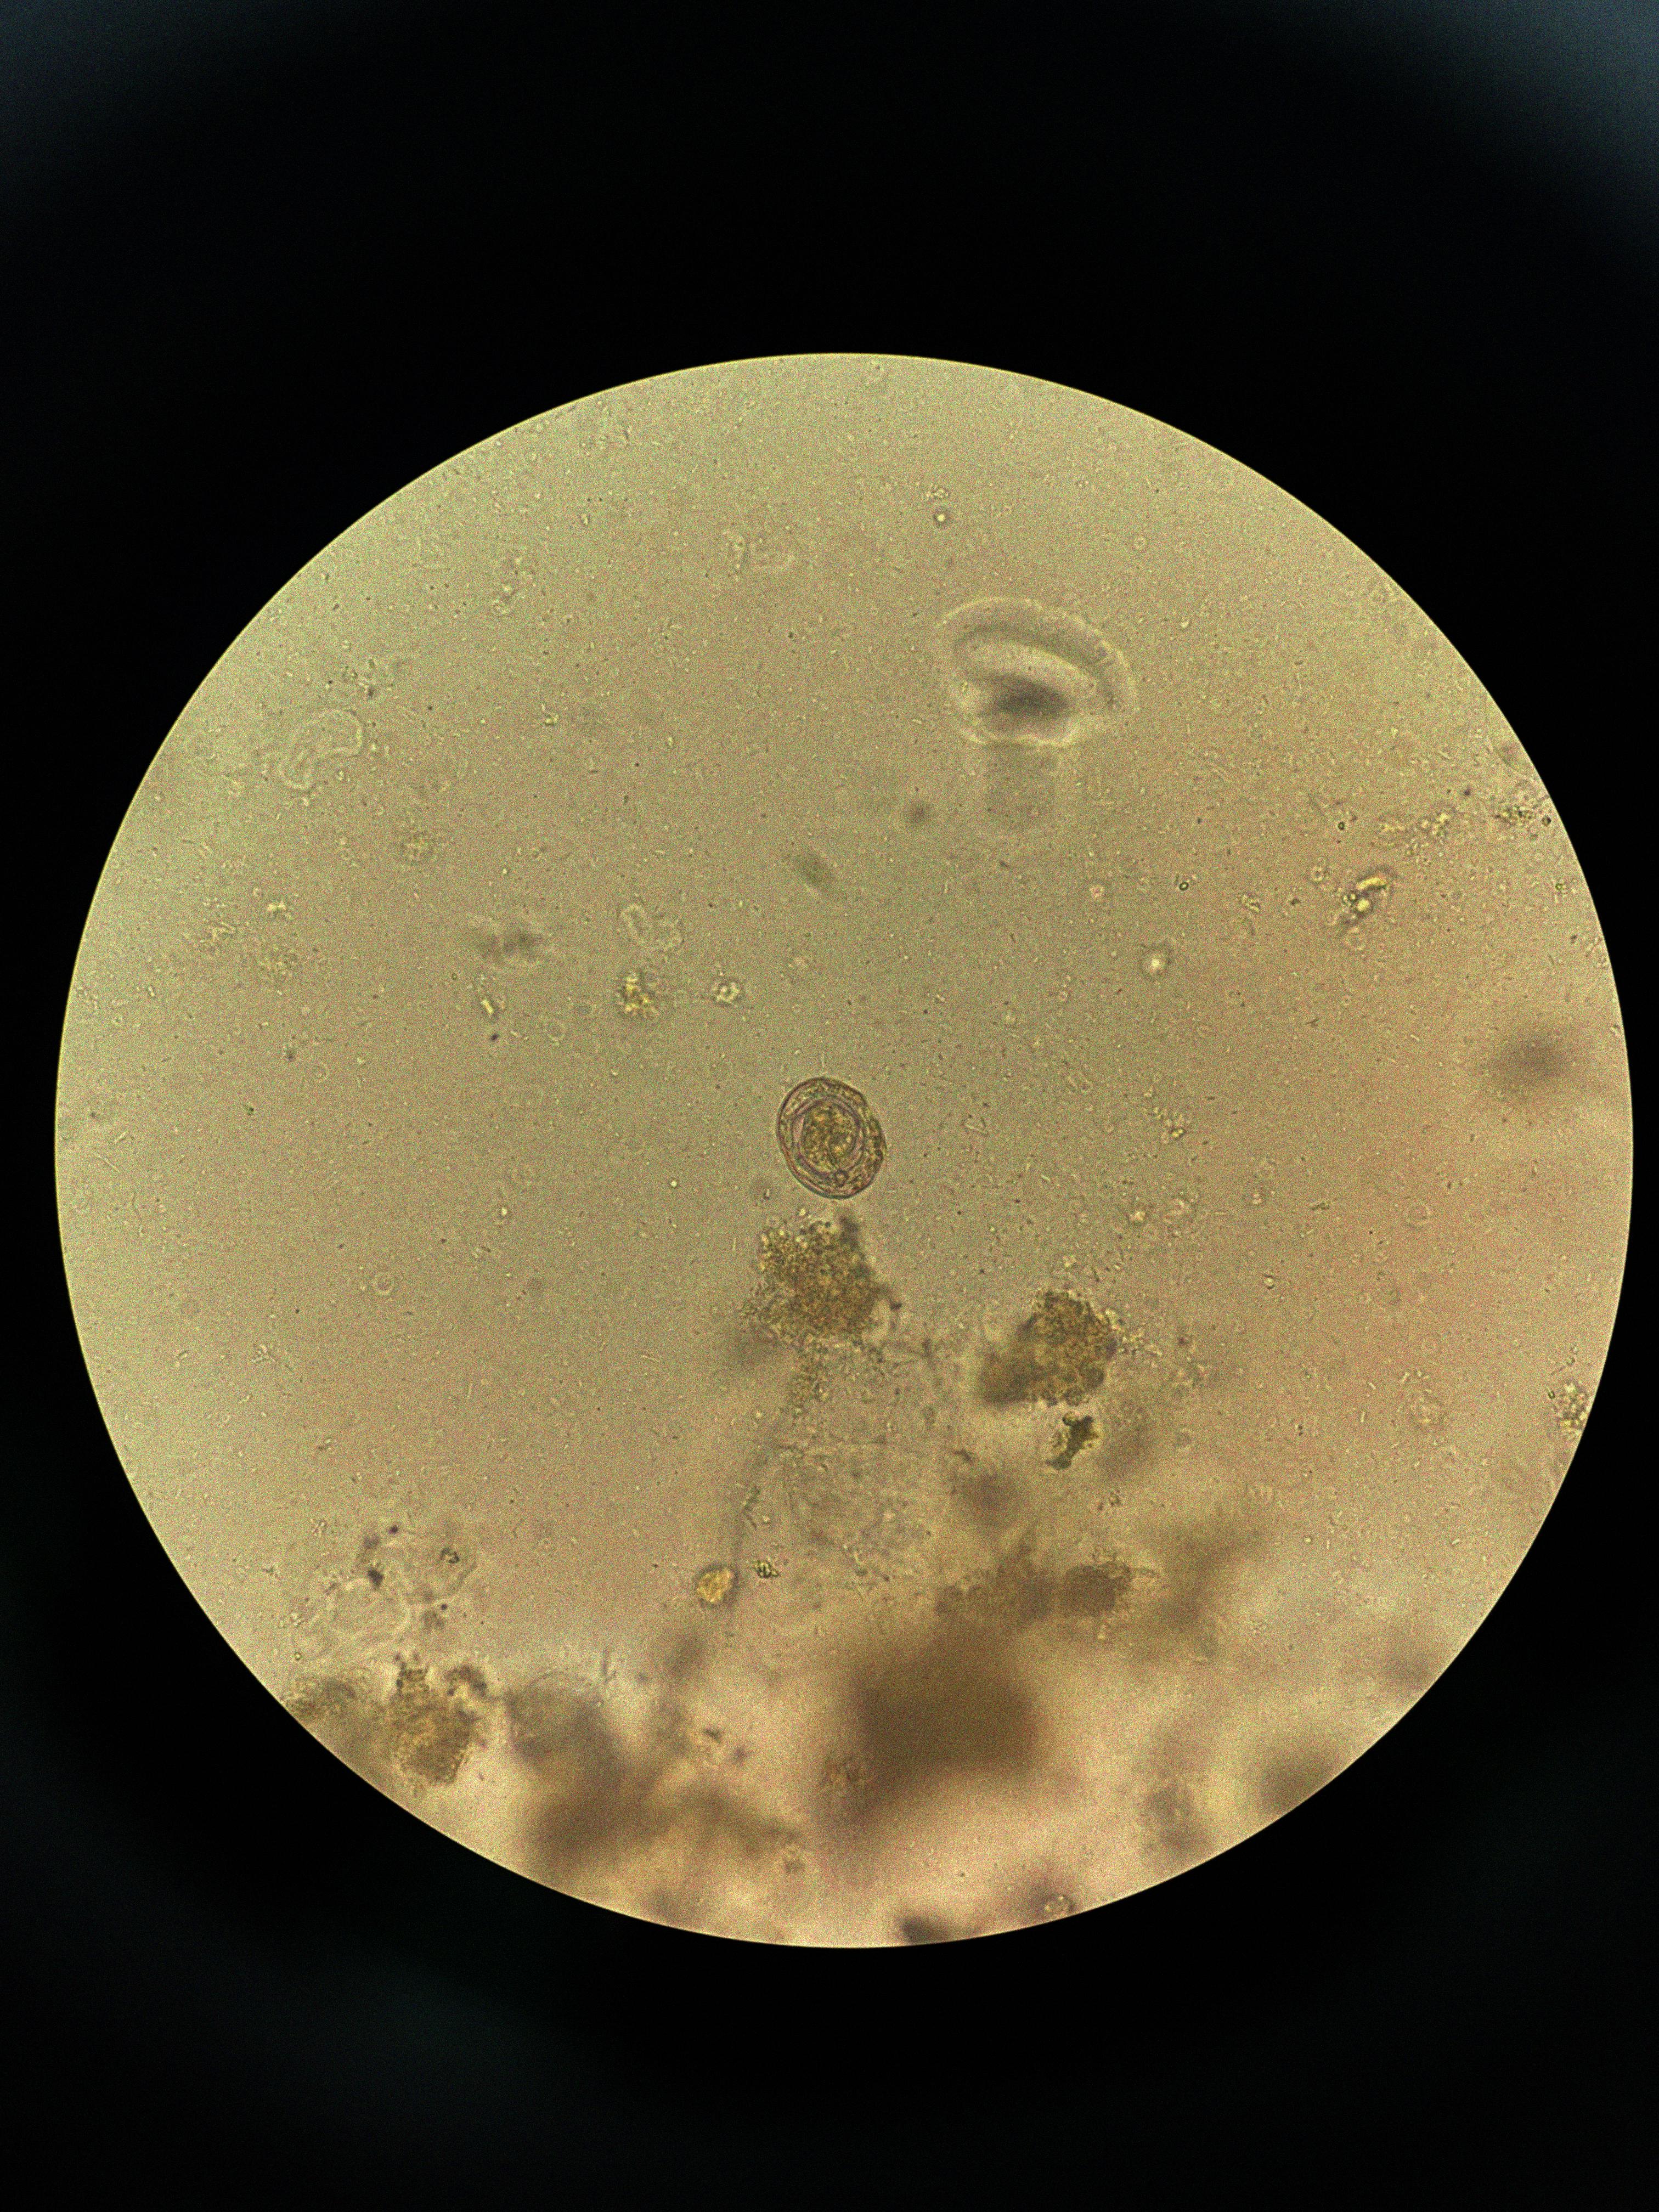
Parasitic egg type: Hymenolepis nana